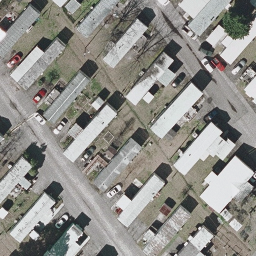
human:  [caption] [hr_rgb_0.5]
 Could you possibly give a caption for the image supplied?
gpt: Many mobile homes arranged neatly in the mobile home park and some roads go through this area .

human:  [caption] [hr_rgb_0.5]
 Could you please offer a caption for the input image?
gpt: Many mobile homes are arranged neatly in the mobile home park .

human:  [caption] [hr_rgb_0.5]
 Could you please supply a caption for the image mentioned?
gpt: Many mobile homes arranged neatly in the mobile home park .

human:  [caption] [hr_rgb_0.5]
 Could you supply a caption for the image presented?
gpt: Lots of mobile homes with plants surrounded in the mobile home park .

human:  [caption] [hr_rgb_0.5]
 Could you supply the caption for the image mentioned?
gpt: Lots of mobile homes arranged neatly and some roads go through this area .